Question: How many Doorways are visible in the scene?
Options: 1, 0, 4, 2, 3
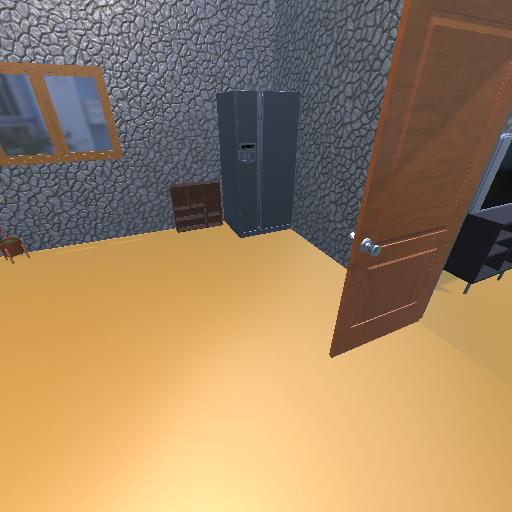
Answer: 1